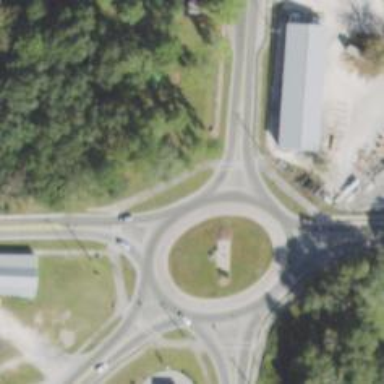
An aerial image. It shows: Asphalt road that is secondary route leading to roundabout.